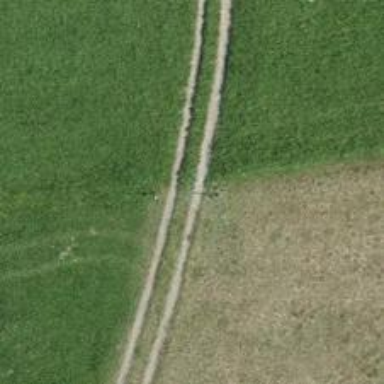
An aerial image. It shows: Track with grade 4 tracktype.